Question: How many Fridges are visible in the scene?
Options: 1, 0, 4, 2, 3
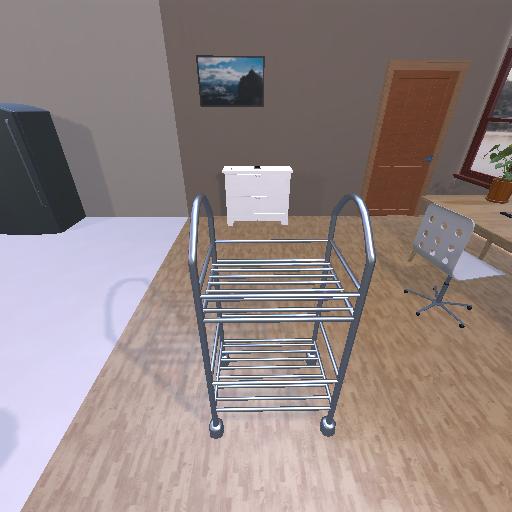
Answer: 1